Interaction volume radius: 10 \u00c5
Interaction volume height: 15 \u00c5
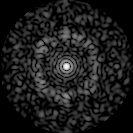
Disorder parameter: 0.7842